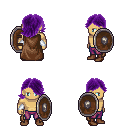
a pixel art fantasy rpg character, male body template, human, tanned skin, brown cape, magenta pants, purple swoop hairstyle, white cloth bracers, brown shoes, shield, four views (front, back, left, right), 2x2 character sprite sheet, small pixel art, hard edges, no anti-aliasing